Question: Up until yesterday, my connection to Team Foundation Service was working perfectly.
A separate requirement caused me yesterday to rename my computer. After that, there were some errors about the workspace which I was able to fix with the TF command, but I can't find anything about this new error, which arose after I renamed the workspace:
Please note that the blacked-out email addresses are all three identical.
I have no idea how to "specify one of the following workspace specs" from a MessageBox! Any ideas?
TFS for years has been among the worst user experiences I've ever seen.

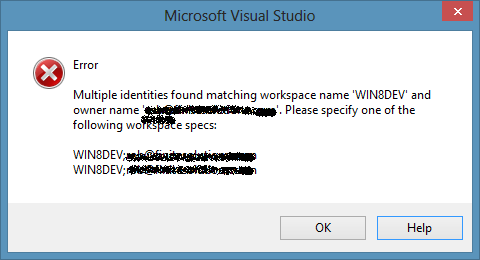
Answer: I had to guess at a "tf" command line argument set, but, I found that the workspace carried the same name as the computer, after renaming both. So I did this to myself.
After using "tf" to change the workspace name from "WIN8DEV" to "WIN8DEVWORKSPACE" this particular problem vanished.